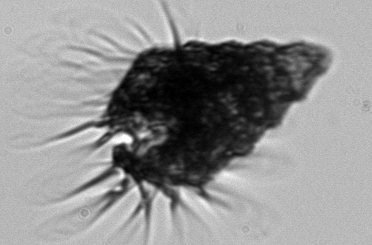
Label: Laboea_strobila